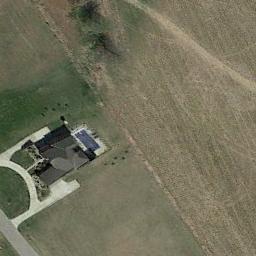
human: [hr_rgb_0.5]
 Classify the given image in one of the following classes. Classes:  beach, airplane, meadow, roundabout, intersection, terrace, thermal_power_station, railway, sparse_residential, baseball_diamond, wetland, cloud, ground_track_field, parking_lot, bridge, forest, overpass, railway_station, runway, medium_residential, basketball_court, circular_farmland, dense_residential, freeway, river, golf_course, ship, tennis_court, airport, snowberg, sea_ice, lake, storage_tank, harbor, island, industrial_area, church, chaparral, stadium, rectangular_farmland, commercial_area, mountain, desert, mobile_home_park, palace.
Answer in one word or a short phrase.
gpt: sparse_residential